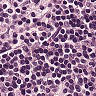
Metastatic tissue present: no